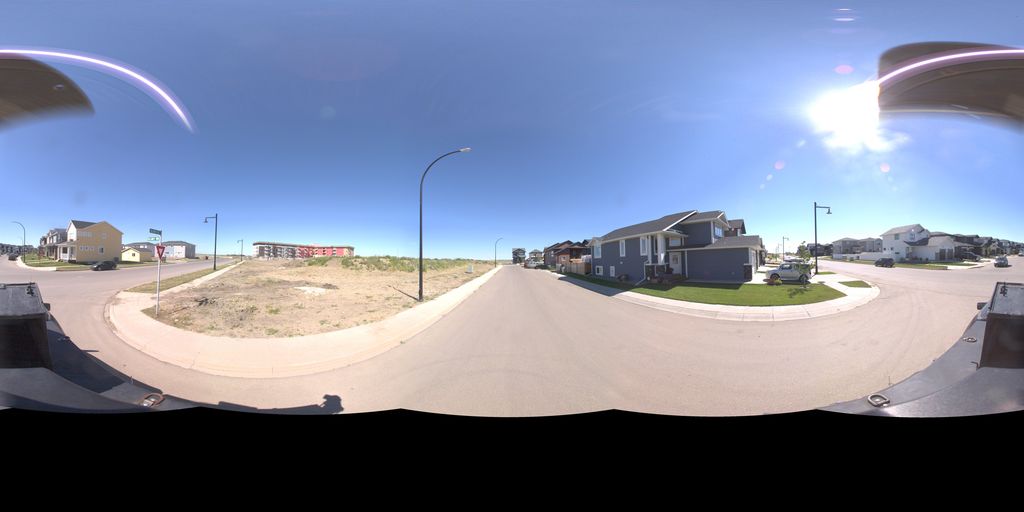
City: saskatoon